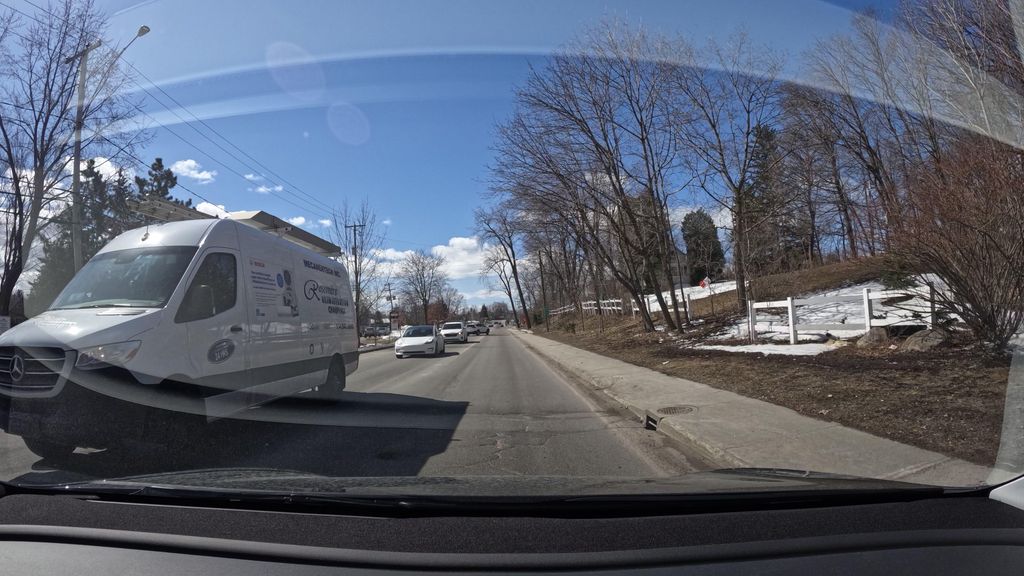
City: montreal